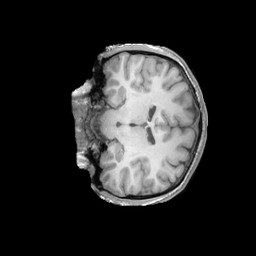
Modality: T1w
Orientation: coronal
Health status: ill
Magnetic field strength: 3 T